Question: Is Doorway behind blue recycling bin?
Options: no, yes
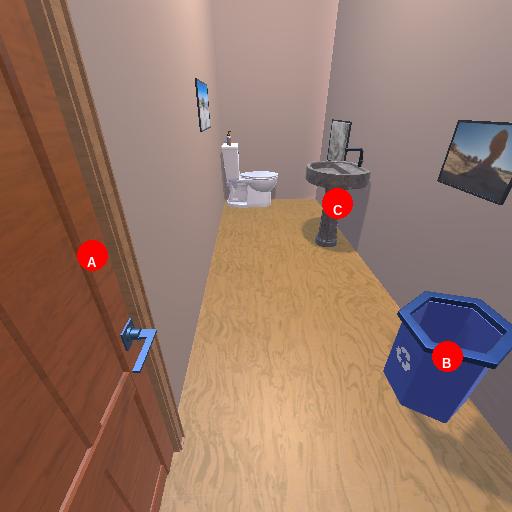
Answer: no